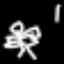
Label: angel